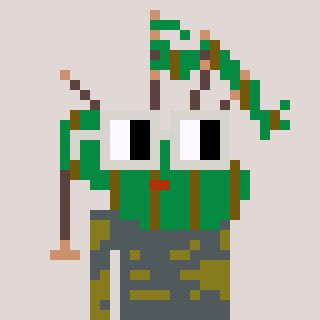
a pixel art character with square light gray glasses, a bagpipe-shaped head and a gunk-colored body on a warm background